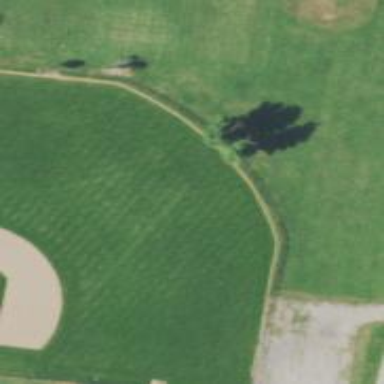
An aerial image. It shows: Baseball pitch for leisure and sports activities.